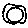
Label: sun